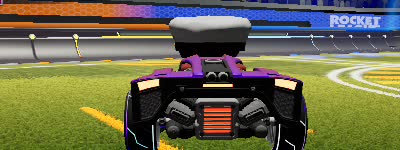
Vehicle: breakout